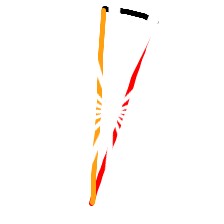
Shape: triangle